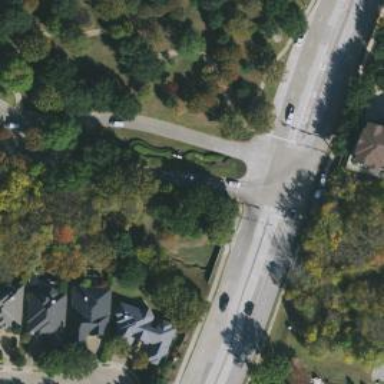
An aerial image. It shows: Marked crossing on footway.